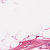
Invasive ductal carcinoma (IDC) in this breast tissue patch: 0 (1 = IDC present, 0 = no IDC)